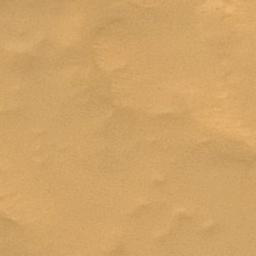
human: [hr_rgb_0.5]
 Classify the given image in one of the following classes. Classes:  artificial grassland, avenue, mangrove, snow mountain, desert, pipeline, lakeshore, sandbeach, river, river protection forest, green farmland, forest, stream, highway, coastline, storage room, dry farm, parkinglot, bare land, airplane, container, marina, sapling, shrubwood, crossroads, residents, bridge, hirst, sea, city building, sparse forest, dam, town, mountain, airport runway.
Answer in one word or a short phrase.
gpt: desert